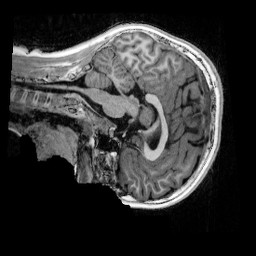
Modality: UNIT1_denoised
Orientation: sagittal
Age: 9
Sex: male
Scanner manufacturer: siemens
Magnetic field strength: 3 T
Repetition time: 4 s
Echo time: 0.00303 s